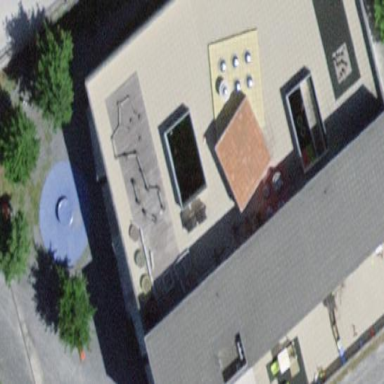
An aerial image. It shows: School building.